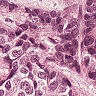
Metastatic tissue present: yes